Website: bh-photo
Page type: gifting
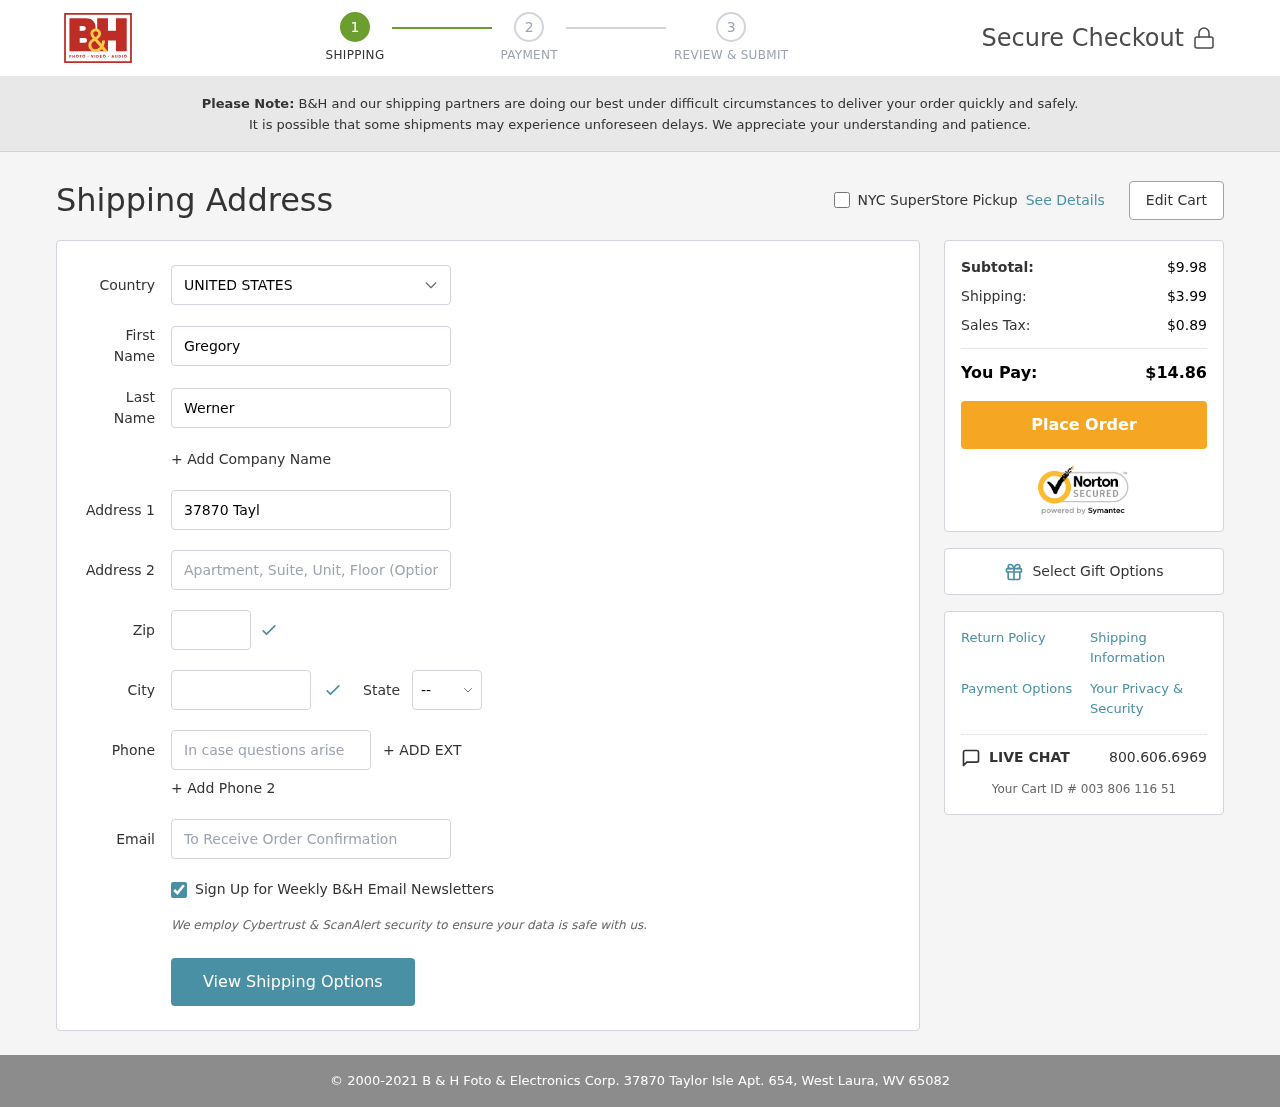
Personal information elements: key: PII_CITY
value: West Laura
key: PII_COUNTRY
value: United States
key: PII_EMAIL
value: gwerner@yahoo.com
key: PII_FIRSTNAME
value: Gregory
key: PII_LASTNAME
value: Werner
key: PII_PHONE
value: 4867844854
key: PII_POSTCODE
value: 65082
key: PII_STATE_ABBR
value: WV
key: PII_STREET
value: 37870 Taylor Isle Apt. 654
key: PII_STREET2
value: Suite 430
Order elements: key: ORDER_SUBTOTAL
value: $9.98
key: ORDER_SHIPPING_COST
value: $3.99
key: ORDER_TAX
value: $0.89
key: ORDER_TOTAL
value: $14.86
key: ORDER_ID
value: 003 806 116 51